Question: How many ricochets will a ball launched from (1.0, 1.0) at 50° need to hit the target at (7.0, 11.0)? The ball reflects perfectly off the arena walls and mirror-obstacles.
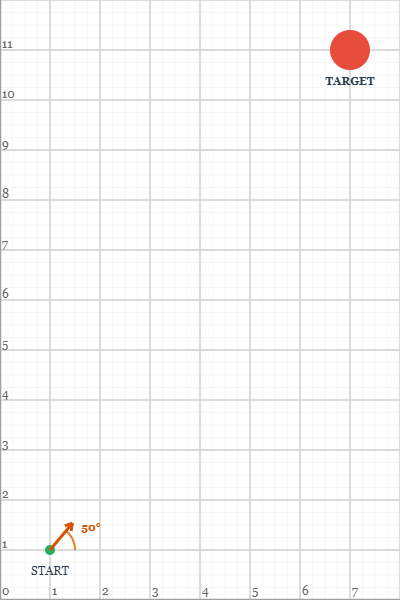
Answer: 1